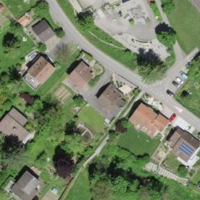
EUNIS habitat code: 55
Species observed at this site:
Dolycoris baccarum
Mangora acalypha
Coreus marginatus
Apis mellifera
Cercopis vulnerata
Gryllus campestris
Filipendula ulmaria